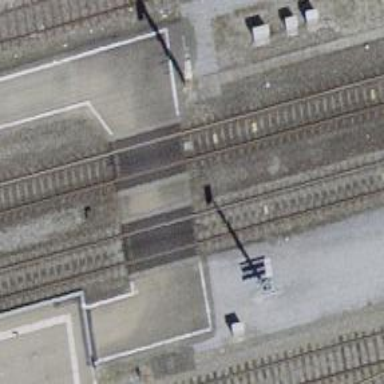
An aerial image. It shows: Crossing for the railway.